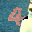
Label: 4